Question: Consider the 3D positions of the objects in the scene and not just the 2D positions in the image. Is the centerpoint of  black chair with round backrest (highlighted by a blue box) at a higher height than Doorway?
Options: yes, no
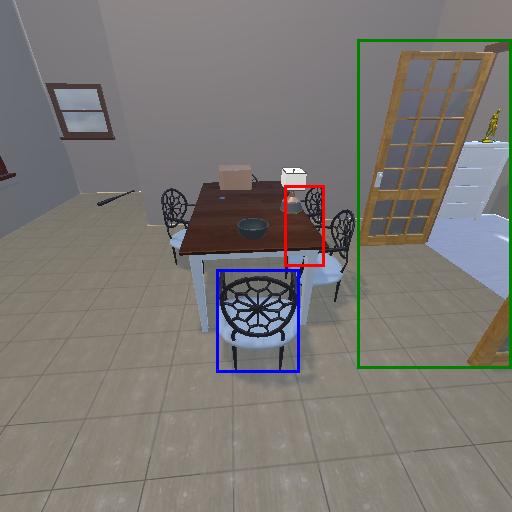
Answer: yes